Field crop: maize
Growth stage: 2
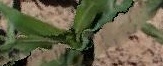
Species: maize